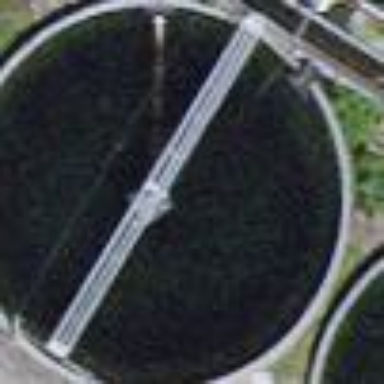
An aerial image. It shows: Body of wastewater.